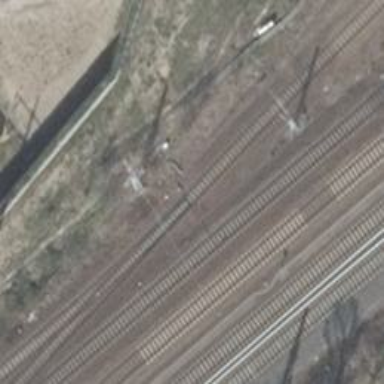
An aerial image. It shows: Electrified rail siding with contact line.